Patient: sex M, age 57
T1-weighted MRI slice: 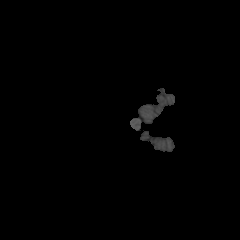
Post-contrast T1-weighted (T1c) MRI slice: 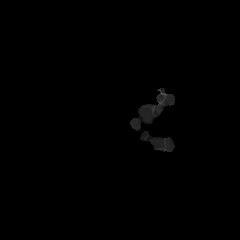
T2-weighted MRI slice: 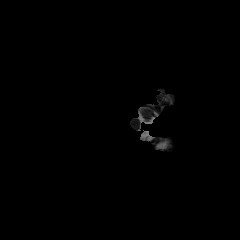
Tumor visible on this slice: no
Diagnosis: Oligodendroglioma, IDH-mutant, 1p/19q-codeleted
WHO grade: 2